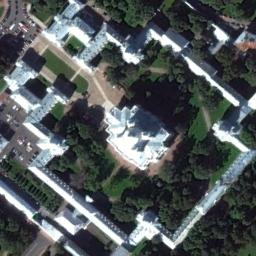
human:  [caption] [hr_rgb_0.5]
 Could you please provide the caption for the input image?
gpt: Many trees are near the palace .

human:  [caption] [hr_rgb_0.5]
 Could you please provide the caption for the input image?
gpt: The white palace has long walls, A green area and a palace .

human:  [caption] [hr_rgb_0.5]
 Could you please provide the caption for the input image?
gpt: The whole palace is white and there is a lot of vegetation around the palace .

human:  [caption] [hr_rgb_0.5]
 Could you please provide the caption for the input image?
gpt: The palace is on the grass next to some trees .

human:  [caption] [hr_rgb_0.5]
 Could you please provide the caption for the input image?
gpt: There are many green trees at the white palace .